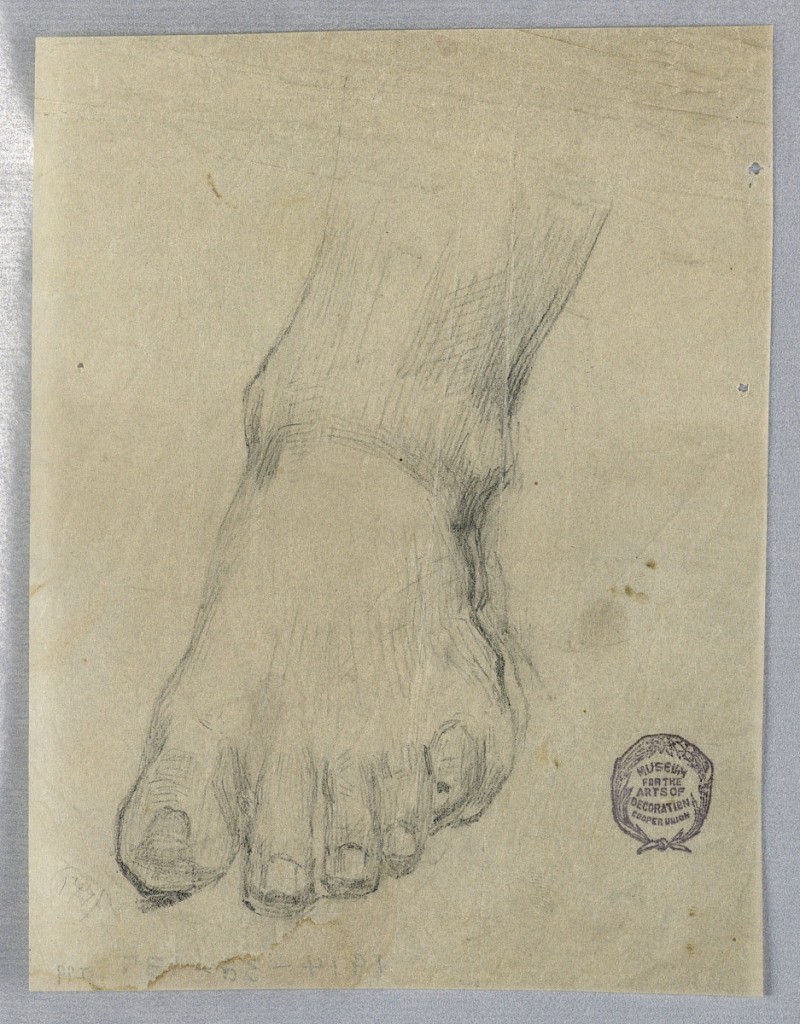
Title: Study for a Foot
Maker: Francis Augustus Lathrop, American, 1849–1909
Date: ca. 1895
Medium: Graphite on tracing paper
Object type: Drawing
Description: A left foot and ankle, seen from the front.